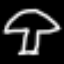
Label: mushroom